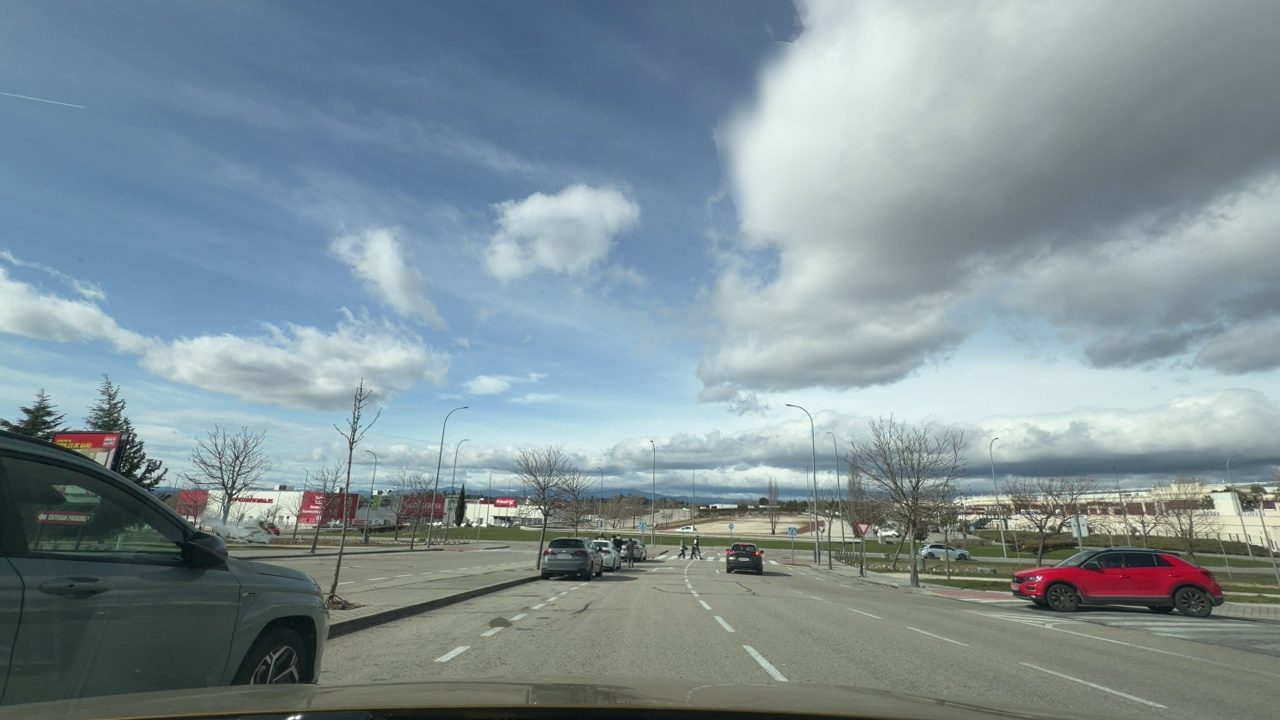
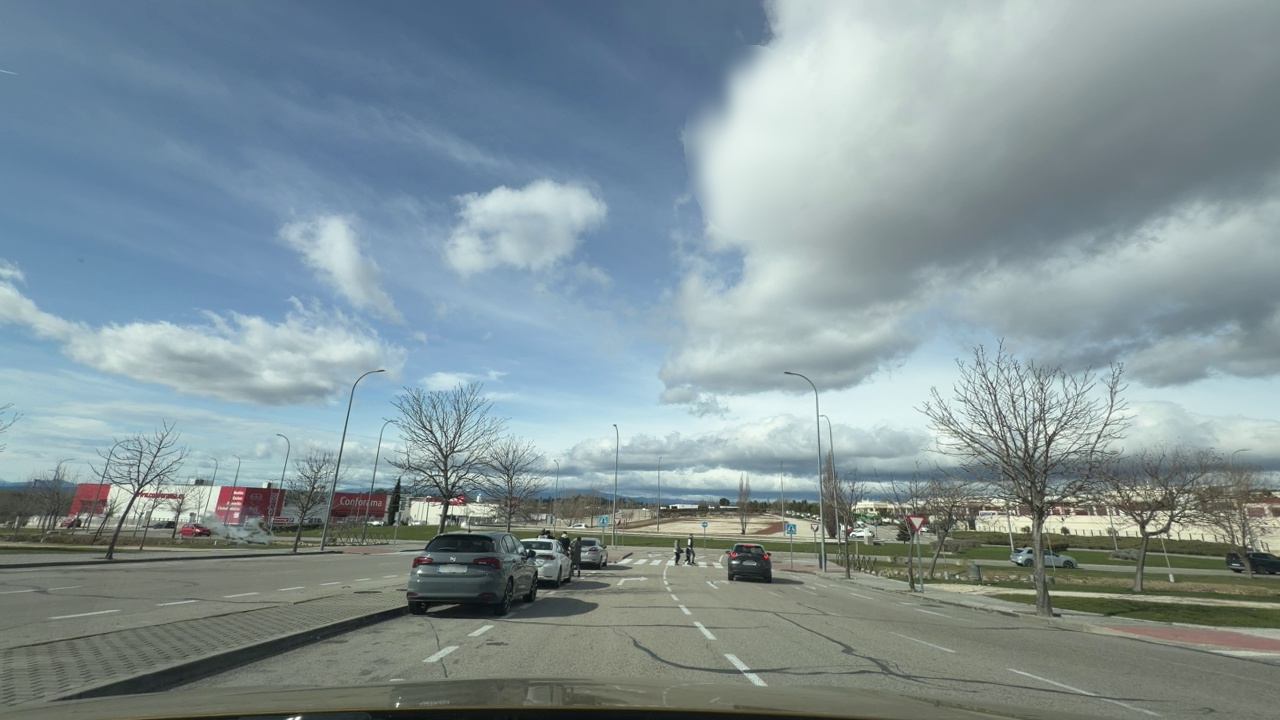
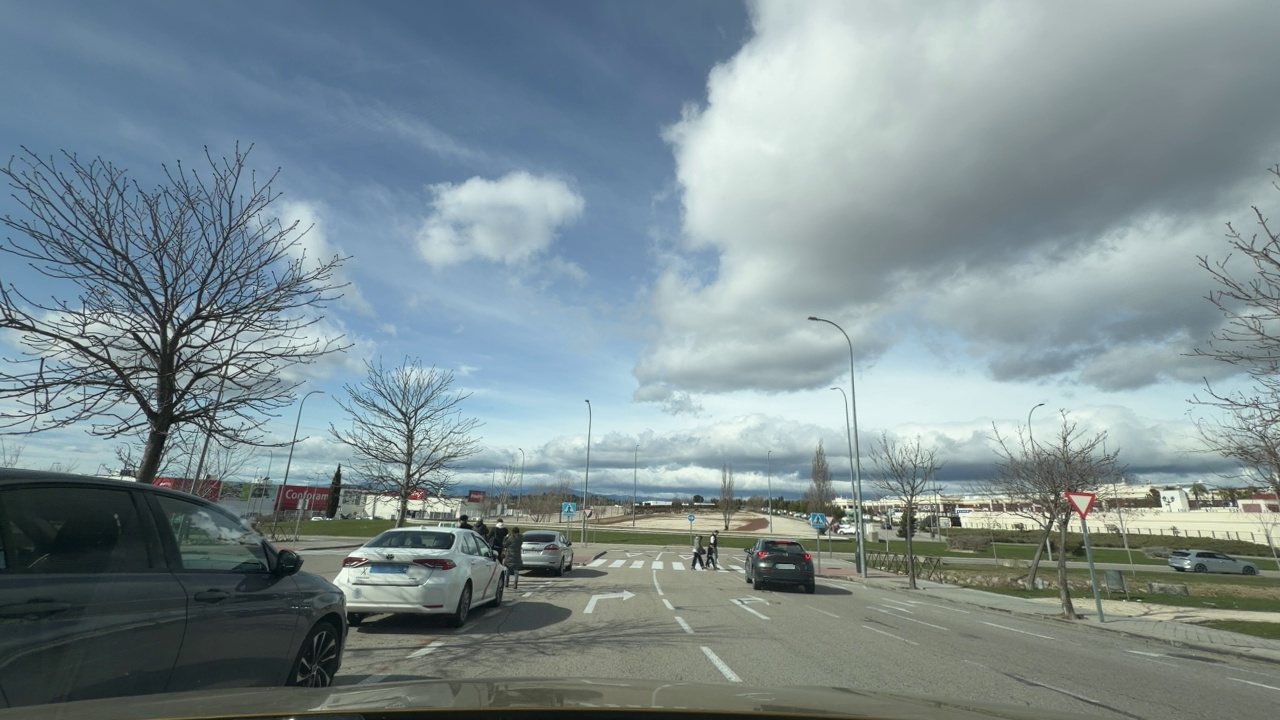
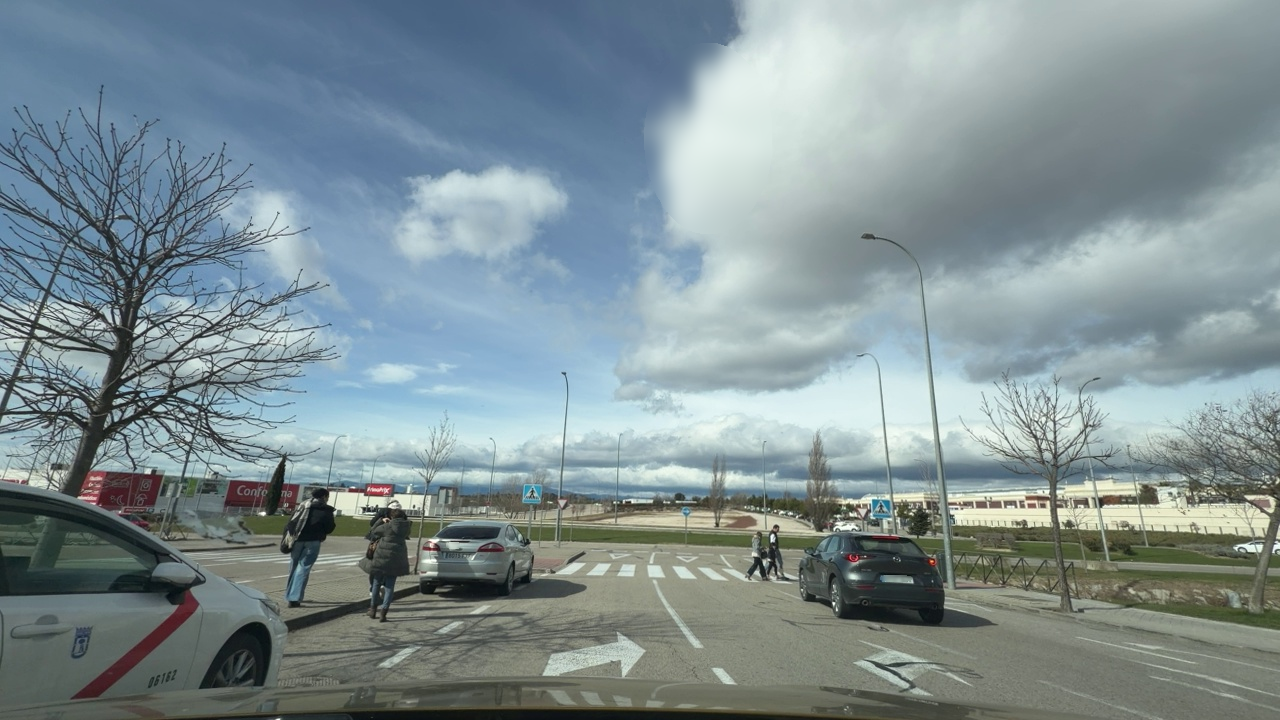
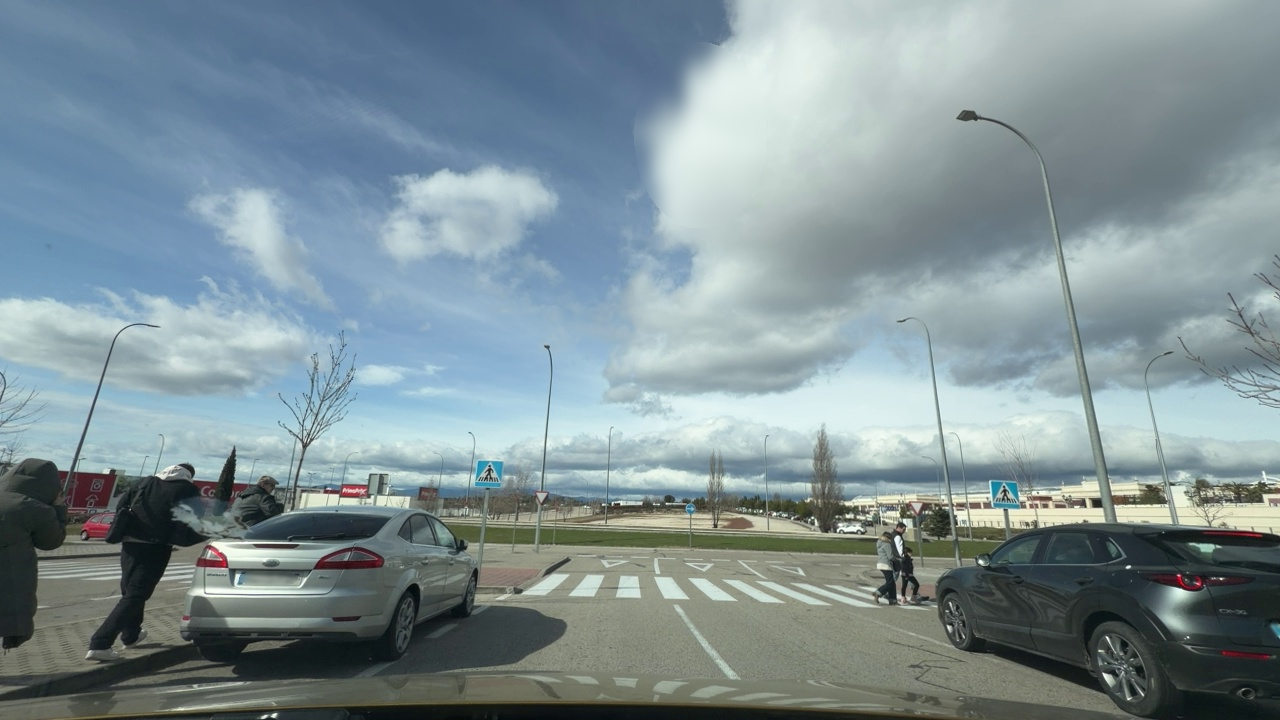
Situation: Pedestrian
Question: Is the ego vehicle traveling on a narrow street with sidewalks or bike lanes directly adjacent to the roadway?
Answer: No
Reasoning: The ego vehicle is travelling in a road with multiple wide lanes and no sidewalk immediately adjacent to the roadway.

Situation: Pedestrian
Question: Are pedestrians or cyclists moving alongside the ego vehicle on the right side?
Answer: No
Reasoning: No pedestrians or cyclists can be observed on the right side of the ego vehicle.

Situation: Pedestrian
Question: Could a pedestrian's current path intersect with the trajectory of the ego vehicle?
Answer: No
Reasoning: The pedestrians seen in the images are walking parallel to the ego vehicle.

Situation: Pedestrian
Question: Are pedestrians or cyclists moving alongside the ego vehicle on the left side?
Answer: Yes
Reasoning: There is a group of pedestrians walking alongside the left side of the ego vehicle.